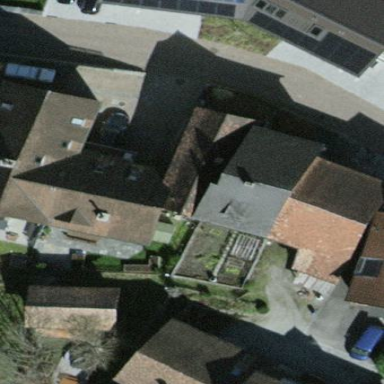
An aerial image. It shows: Semi-detached house.